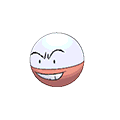
Pok\u00e9mon: electrode